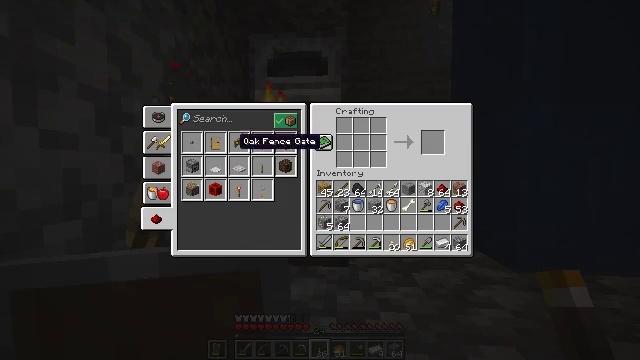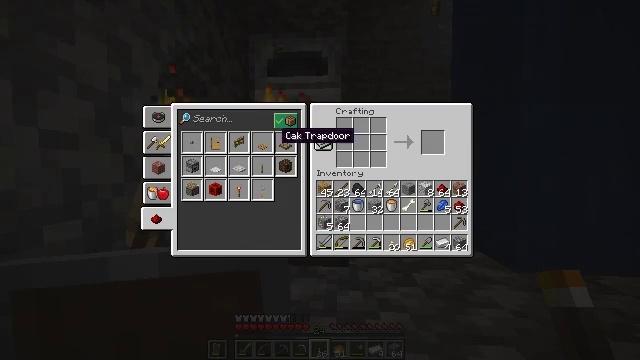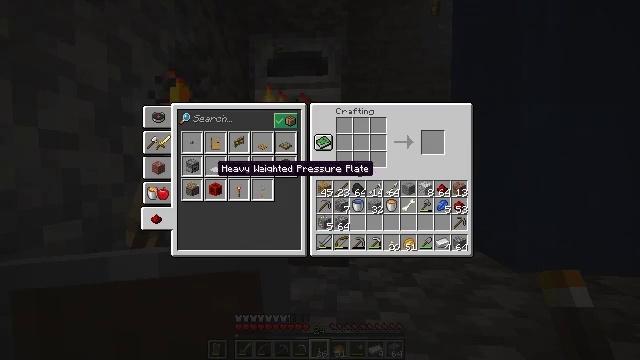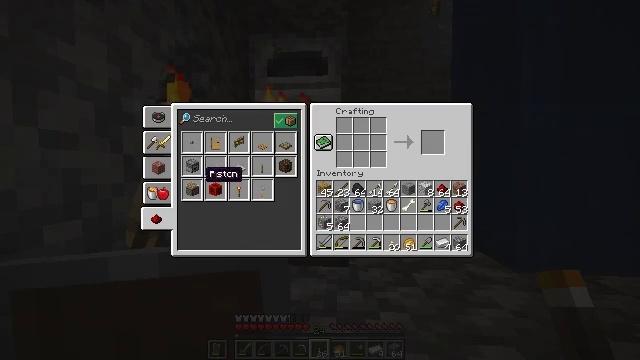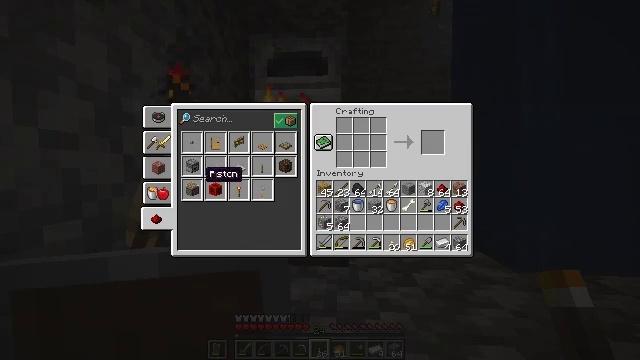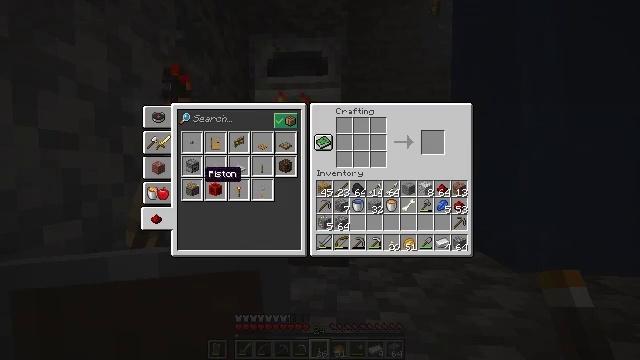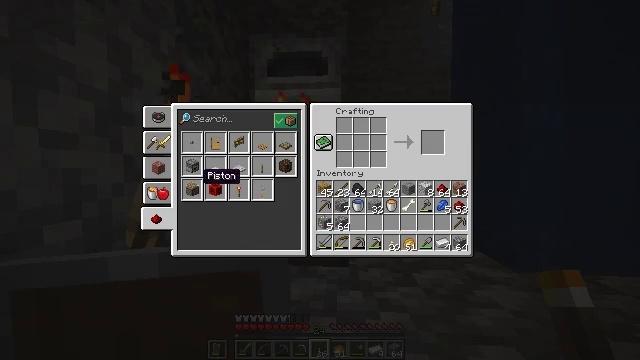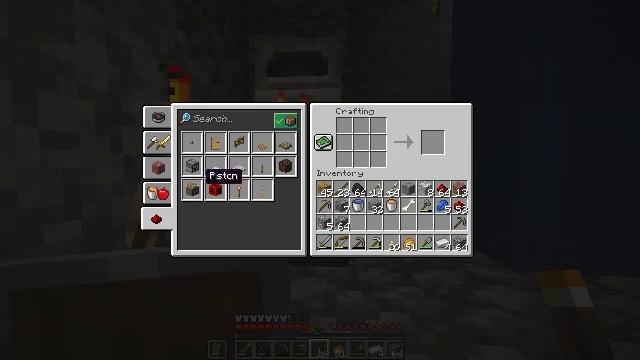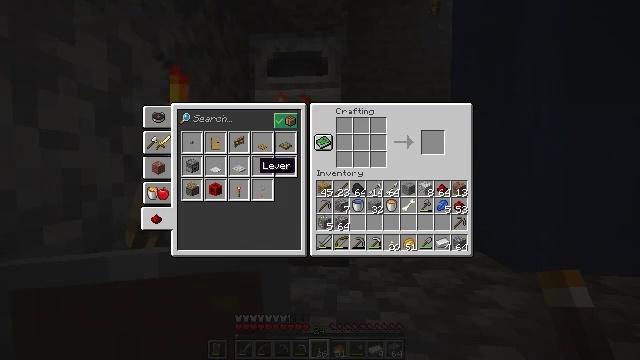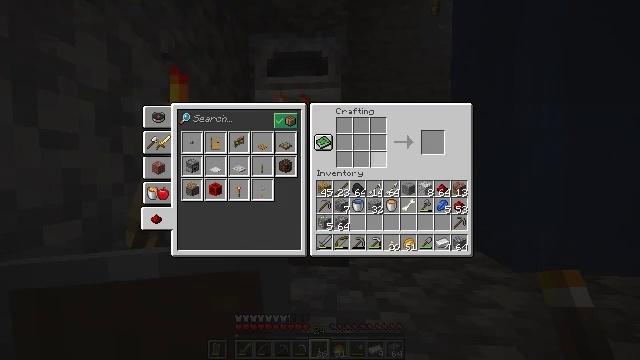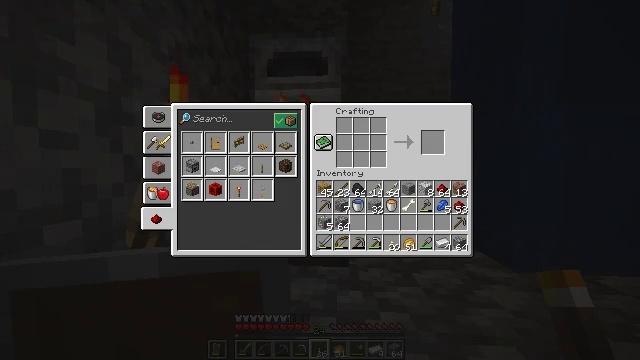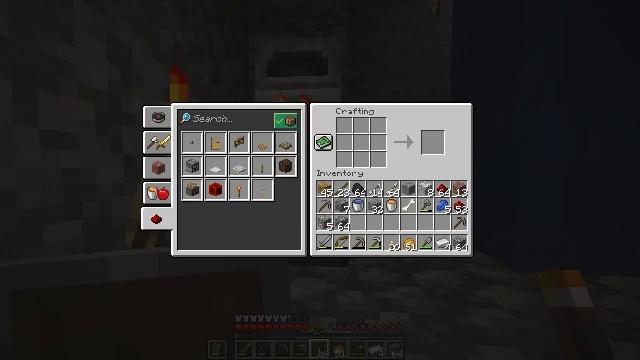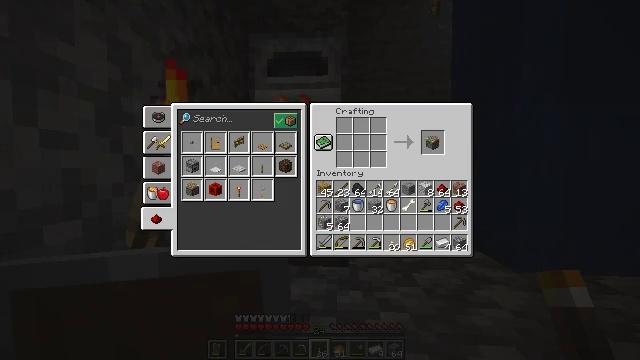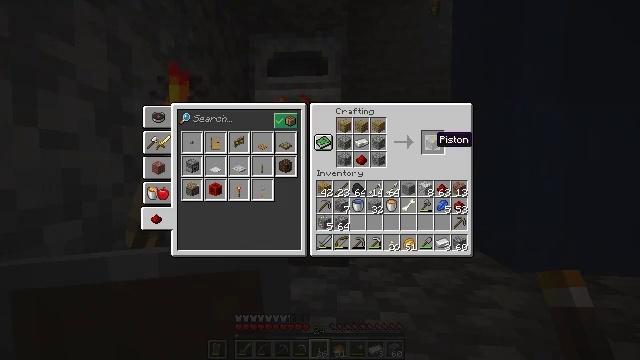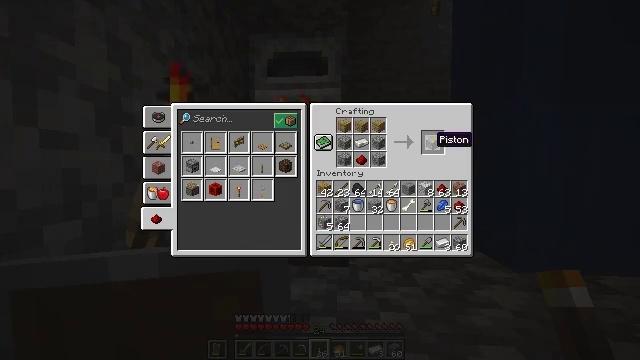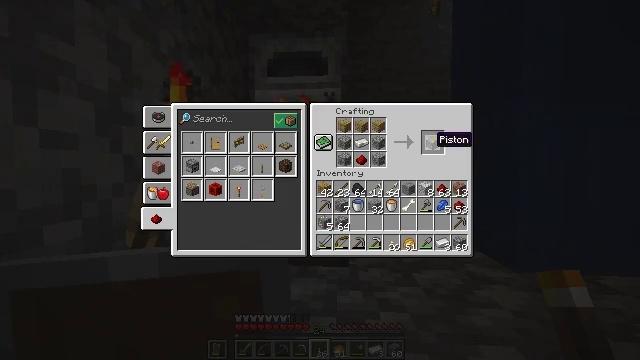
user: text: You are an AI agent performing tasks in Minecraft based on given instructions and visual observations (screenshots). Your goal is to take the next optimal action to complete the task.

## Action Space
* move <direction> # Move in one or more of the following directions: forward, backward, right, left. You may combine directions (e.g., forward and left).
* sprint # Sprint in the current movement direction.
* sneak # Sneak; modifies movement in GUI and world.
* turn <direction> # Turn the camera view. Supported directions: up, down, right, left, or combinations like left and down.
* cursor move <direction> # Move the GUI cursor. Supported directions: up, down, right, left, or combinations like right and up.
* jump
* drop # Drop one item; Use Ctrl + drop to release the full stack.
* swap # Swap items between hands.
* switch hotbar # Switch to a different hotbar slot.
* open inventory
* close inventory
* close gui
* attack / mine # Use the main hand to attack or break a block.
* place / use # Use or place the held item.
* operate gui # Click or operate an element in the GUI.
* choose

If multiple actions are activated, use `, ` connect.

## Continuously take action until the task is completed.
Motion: motion action
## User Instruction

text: In the crafting table, create a piston.
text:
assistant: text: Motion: turn right
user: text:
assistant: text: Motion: turn left and down
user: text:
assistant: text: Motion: turn left
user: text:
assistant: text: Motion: no_op
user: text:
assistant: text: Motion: no_op
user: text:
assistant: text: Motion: no_op
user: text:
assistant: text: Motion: attack / mine
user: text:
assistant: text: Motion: turn right and up
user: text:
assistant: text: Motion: turn right and up
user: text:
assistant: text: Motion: turn right
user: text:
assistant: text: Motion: turn right
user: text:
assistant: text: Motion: turn right and up
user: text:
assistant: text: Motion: no_op
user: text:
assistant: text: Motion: no_op
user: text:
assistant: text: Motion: no_op
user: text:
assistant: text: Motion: attack / mine
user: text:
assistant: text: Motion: attack / mine
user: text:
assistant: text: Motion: no_op
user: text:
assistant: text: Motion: turn down
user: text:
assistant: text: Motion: turn down
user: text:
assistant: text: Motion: no_op